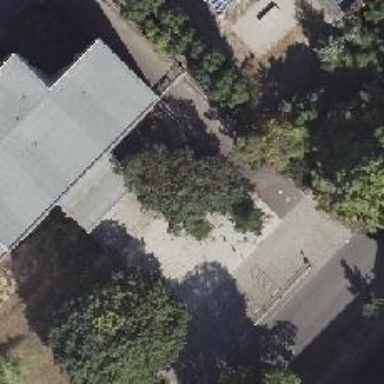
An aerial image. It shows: Bicycle parking located at the driveway.